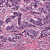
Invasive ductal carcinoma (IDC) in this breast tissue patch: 1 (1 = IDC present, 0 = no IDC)